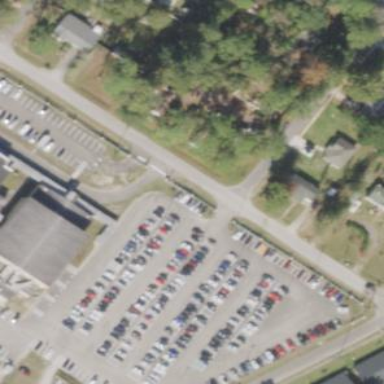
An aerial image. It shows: Paved parking area.